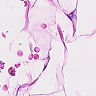
Metastatic tissue present: no